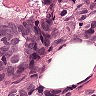
Metastatic tissue present: yes